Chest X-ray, AP view. Patient: 52 years old, sex M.
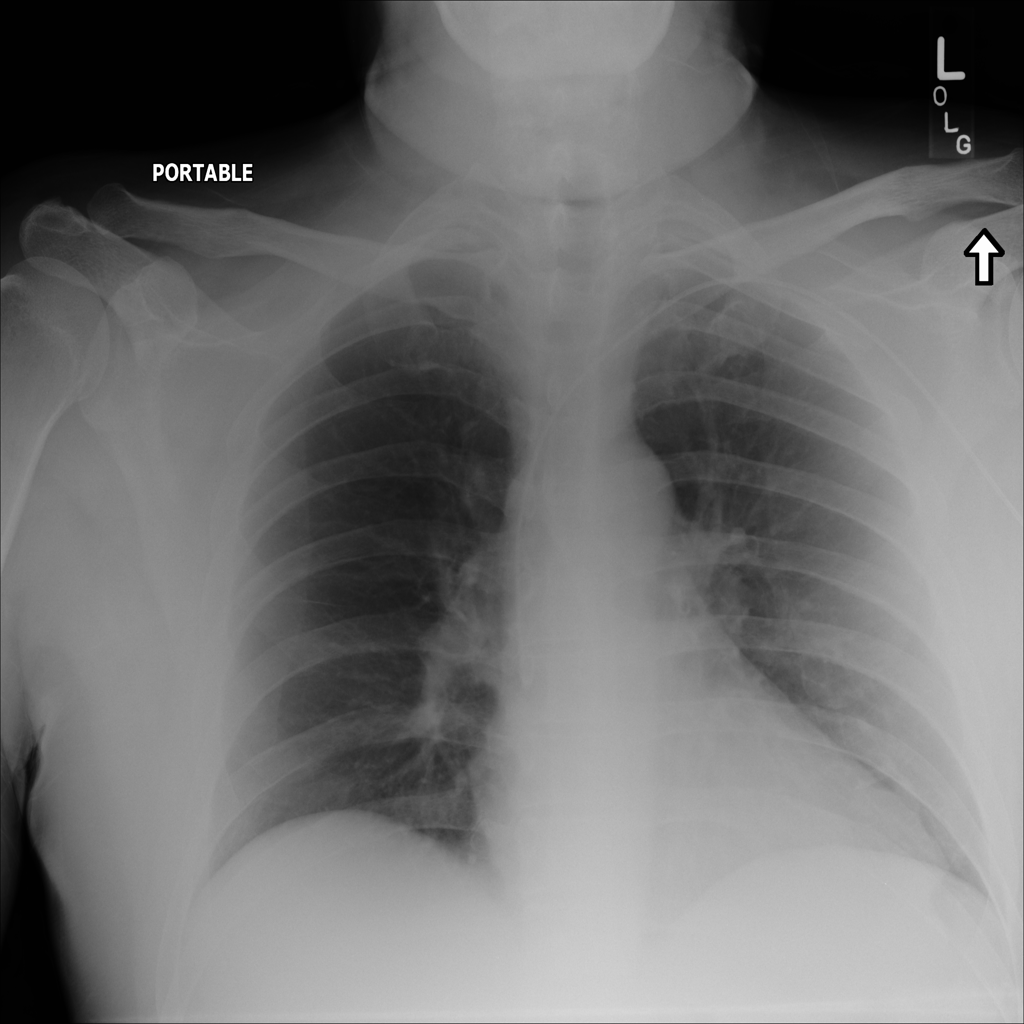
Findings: No Finding